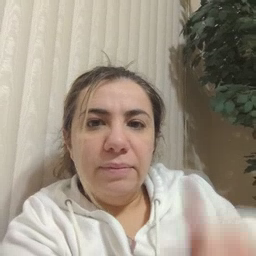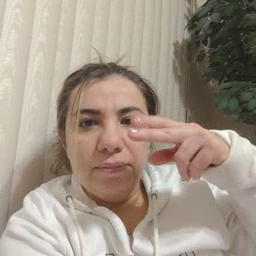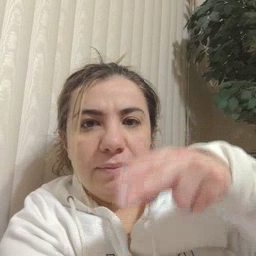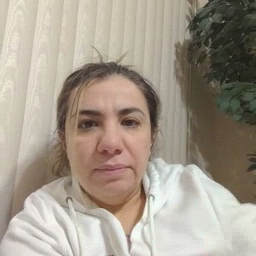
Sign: cut